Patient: sex M, age 32
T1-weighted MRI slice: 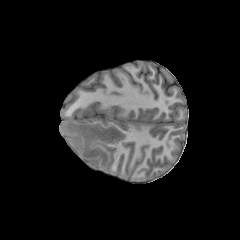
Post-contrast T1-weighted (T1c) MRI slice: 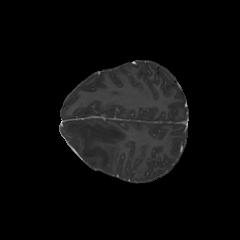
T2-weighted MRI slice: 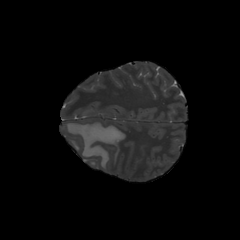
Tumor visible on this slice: yes
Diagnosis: Glioblastoma, IDH-wildtype
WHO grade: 4